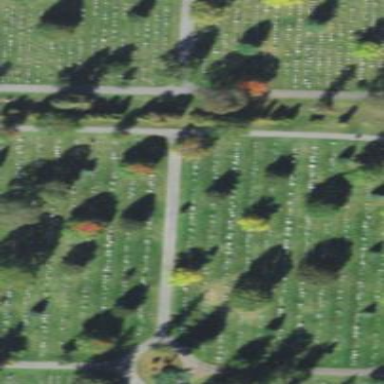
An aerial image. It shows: Historic memorial located in graveyard.